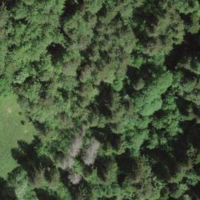
EUNIS habitat code: 44
Species observed at this site:
Cardamine heptaphylla